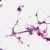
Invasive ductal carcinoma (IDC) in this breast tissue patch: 0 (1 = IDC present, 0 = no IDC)